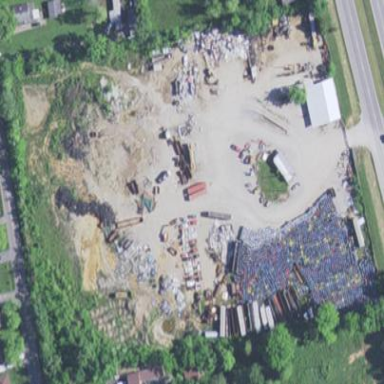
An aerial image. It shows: Industrial area designated as scrap yard.